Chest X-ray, PA view. Patient: 72 years old, sex M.
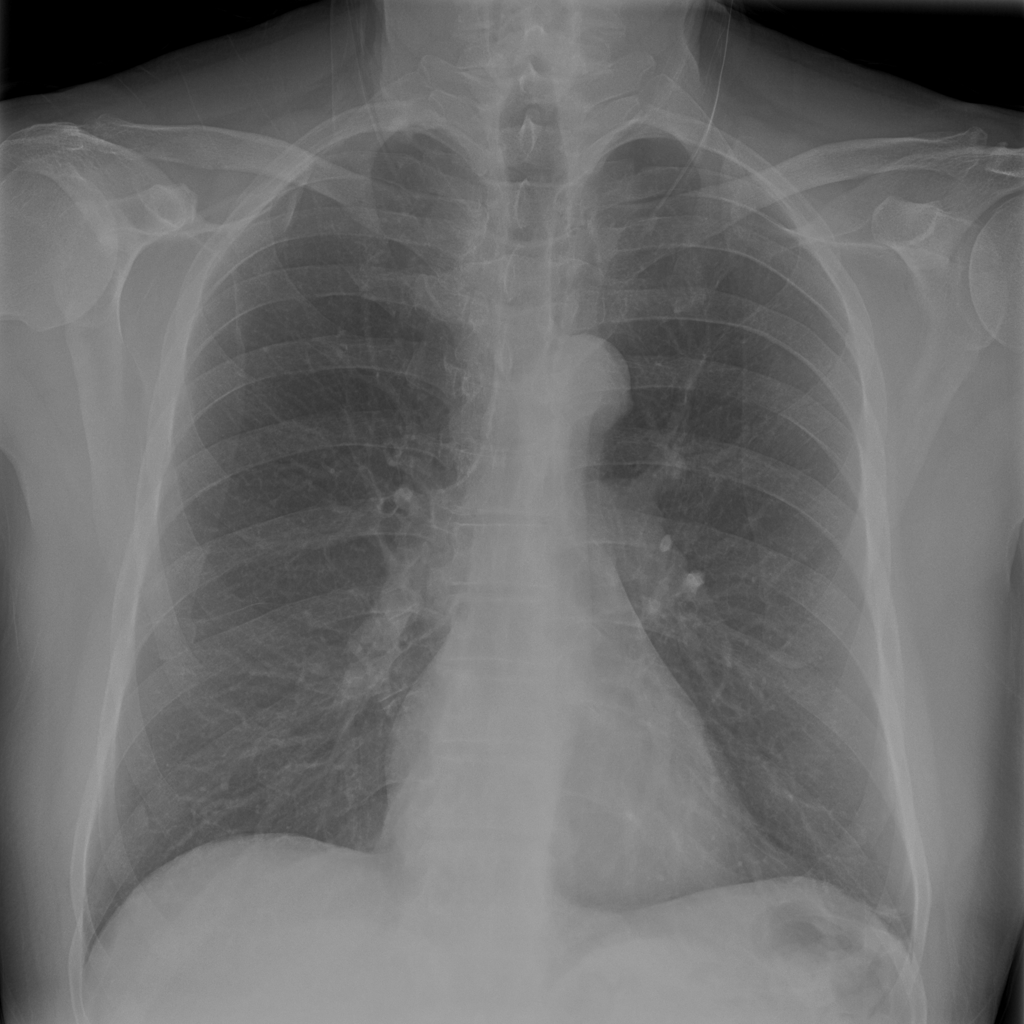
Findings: No Finding